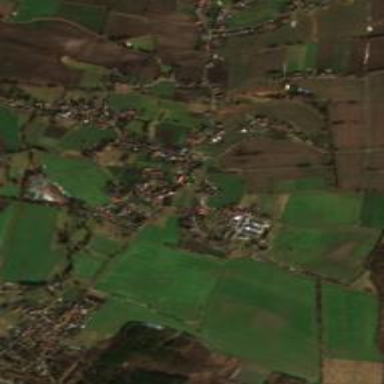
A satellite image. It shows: Village area.